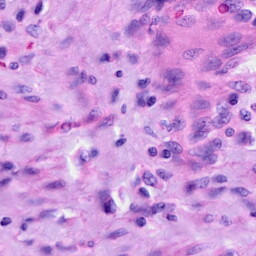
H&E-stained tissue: Cervix